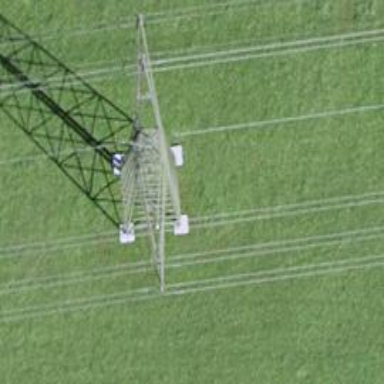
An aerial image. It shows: Power line in the image.